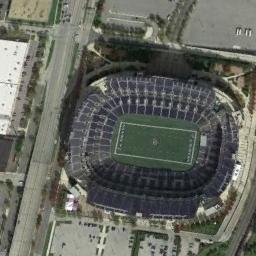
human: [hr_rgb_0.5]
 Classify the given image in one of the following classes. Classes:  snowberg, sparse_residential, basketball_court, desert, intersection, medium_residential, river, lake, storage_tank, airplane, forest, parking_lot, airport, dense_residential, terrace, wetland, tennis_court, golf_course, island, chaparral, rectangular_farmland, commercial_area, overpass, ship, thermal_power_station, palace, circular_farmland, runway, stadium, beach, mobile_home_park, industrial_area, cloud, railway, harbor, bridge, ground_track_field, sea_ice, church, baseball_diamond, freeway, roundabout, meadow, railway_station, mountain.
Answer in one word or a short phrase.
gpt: stadium